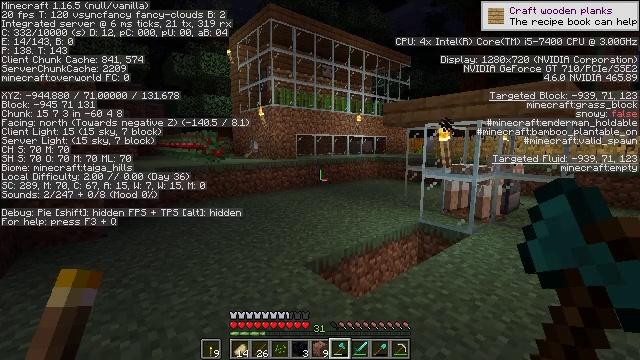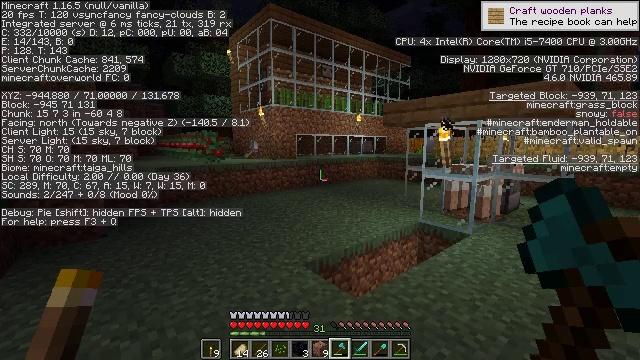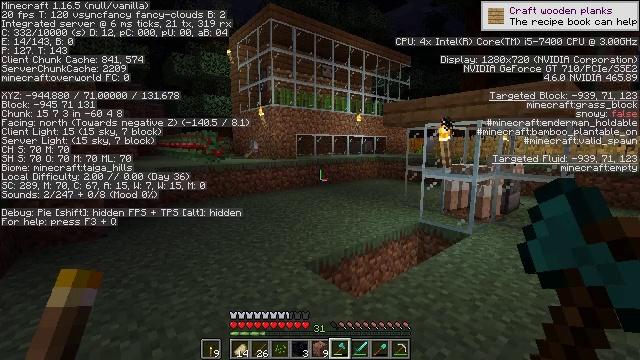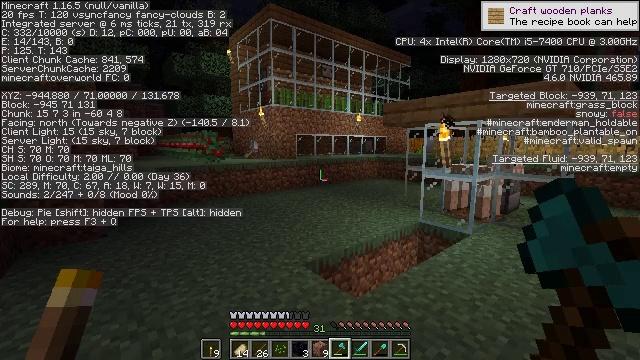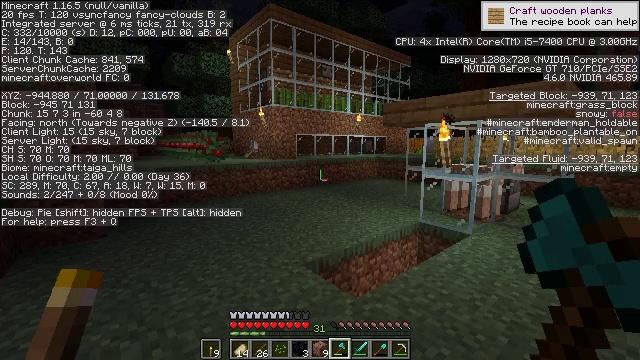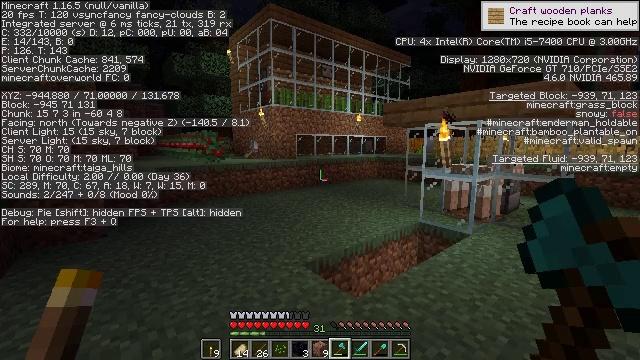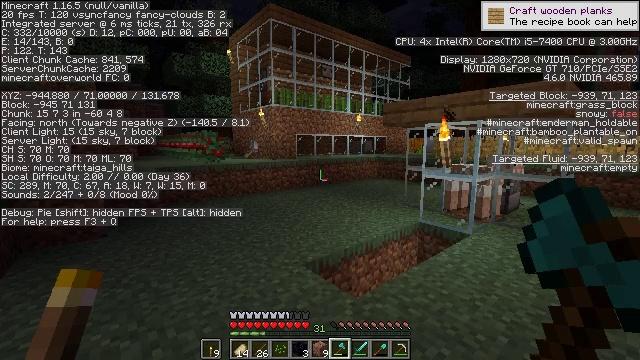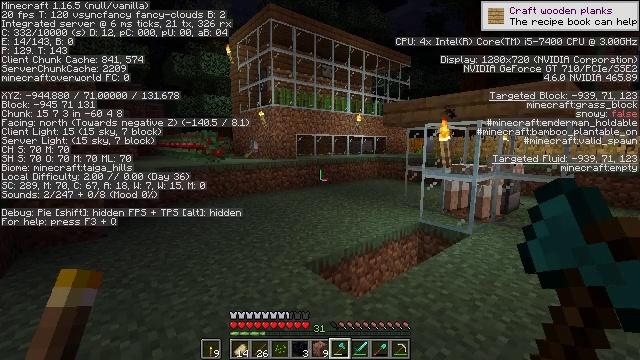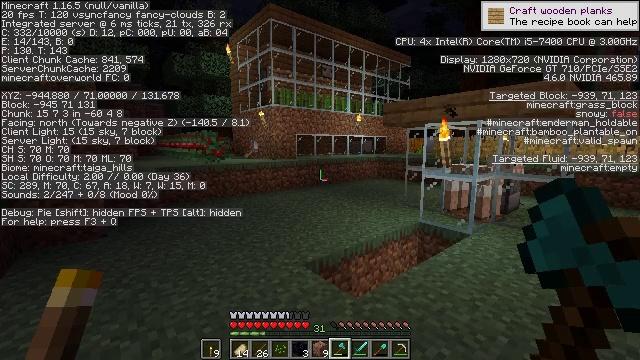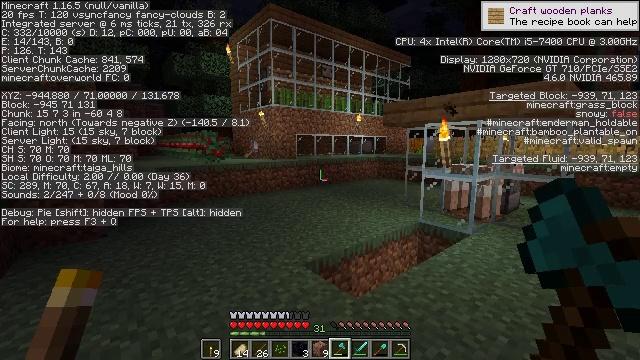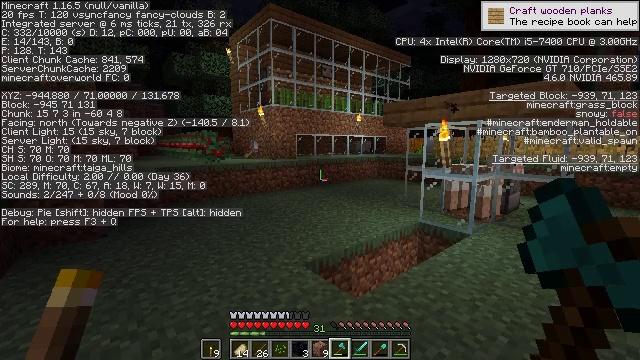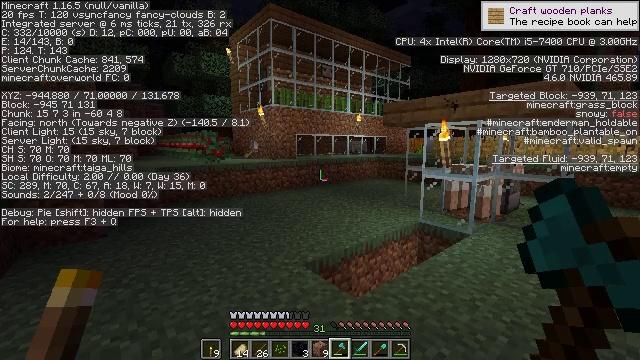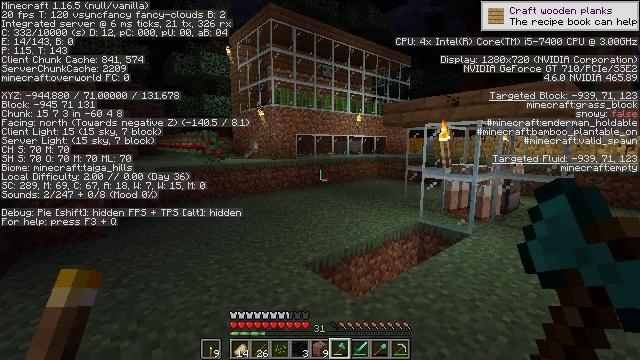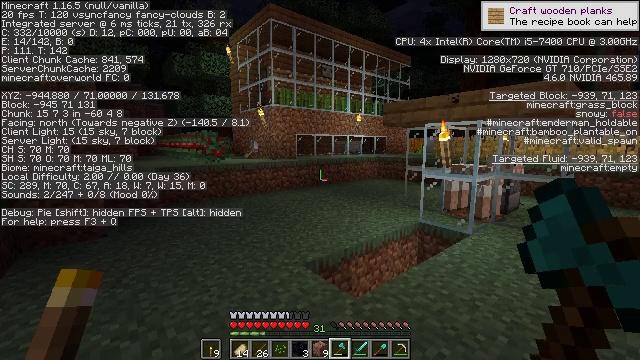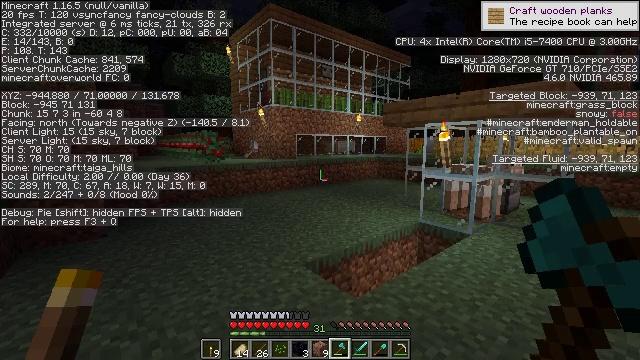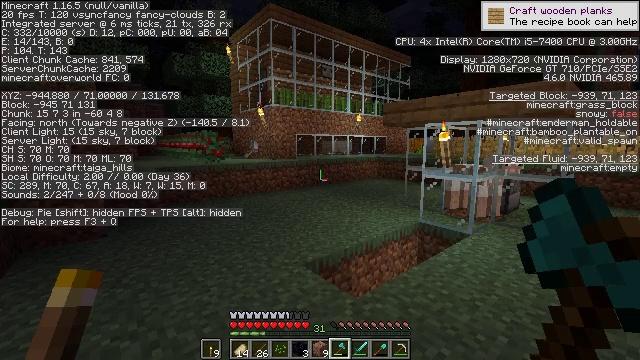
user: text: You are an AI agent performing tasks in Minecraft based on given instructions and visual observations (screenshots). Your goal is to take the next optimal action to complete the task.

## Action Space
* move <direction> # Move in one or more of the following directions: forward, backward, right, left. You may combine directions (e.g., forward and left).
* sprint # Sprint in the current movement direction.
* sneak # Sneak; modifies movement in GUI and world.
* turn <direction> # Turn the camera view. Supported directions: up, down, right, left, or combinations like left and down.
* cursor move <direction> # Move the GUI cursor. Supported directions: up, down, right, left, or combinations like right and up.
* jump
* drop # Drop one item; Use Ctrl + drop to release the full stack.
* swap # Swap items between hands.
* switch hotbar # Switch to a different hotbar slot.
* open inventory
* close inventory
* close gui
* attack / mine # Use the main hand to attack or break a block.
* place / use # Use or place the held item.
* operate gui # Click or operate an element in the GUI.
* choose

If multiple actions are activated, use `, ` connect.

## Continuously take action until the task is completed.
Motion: motion action
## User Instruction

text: Use the crafting table to create a rail.
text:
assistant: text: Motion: no_op
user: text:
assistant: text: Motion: no_op
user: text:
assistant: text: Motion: no_op
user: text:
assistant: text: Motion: no_op
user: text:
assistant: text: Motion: no_op
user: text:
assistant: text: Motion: no_op
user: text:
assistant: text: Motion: no_op
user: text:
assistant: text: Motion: no_op
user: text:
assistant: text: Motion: no_op
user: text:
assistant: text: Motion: no_op
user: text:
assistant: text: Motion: no_op
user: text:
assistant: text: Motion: no_op
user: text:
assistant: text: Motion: no_op
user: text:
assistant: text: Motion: no_op
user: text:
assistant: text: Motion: no_op
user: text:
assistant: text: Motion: no_op
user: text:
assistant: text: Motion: no_op
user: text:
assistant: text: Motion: no_op
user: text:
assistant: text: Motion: no_op
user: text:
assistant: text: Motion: no_op
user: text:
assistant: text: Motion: no_op
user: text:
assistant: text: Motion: no_op
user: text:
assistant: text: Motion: no_op
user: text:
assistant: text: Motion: no_op
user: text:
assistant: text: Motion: no_op
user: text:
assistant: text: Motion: no_op
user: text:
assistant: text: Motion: no_op
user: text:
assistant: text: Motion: no_op
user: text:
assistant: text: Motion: no_op
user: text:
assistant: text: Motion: no_op